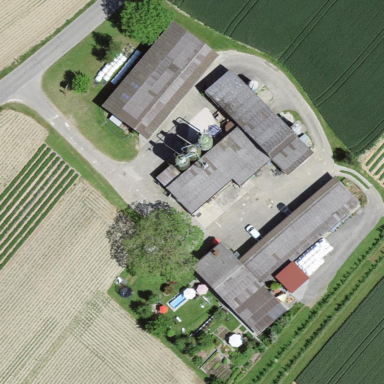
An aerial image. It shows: Farmyard area.